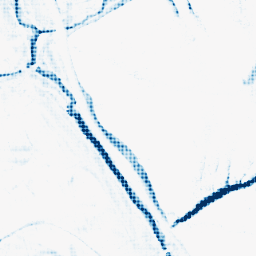
Category: morphological
Decomposition family: morphological_rect
Decomposition parameters: operation: closing
width: 10
height: 10
Upsampling method: sinc_blackman
Upsampling parameters: scale: 4
kernel_size: 4
Upsampling scale: 4